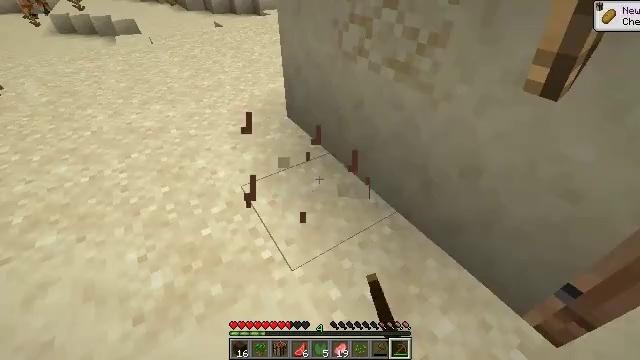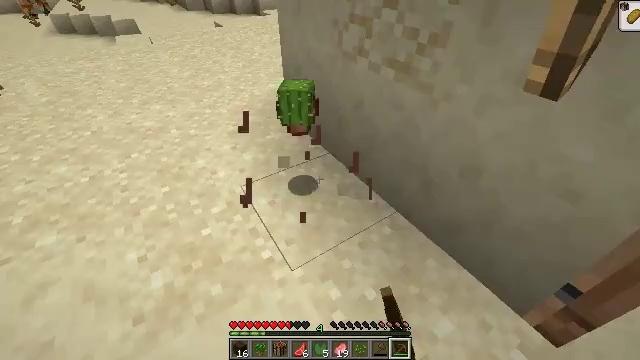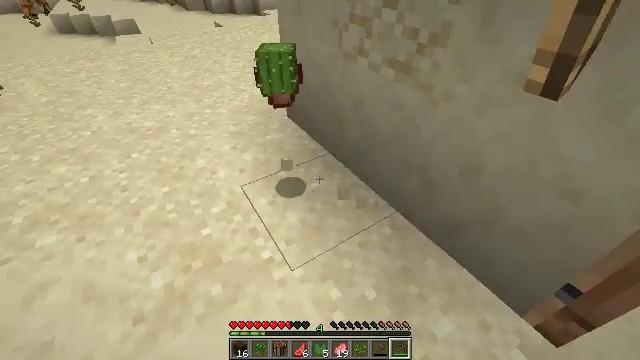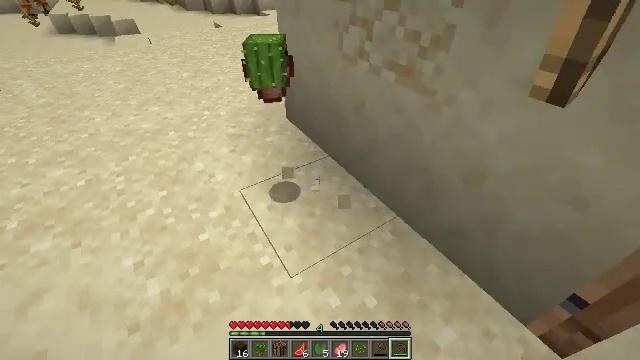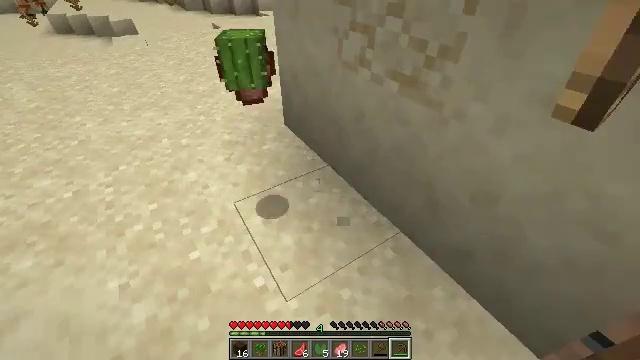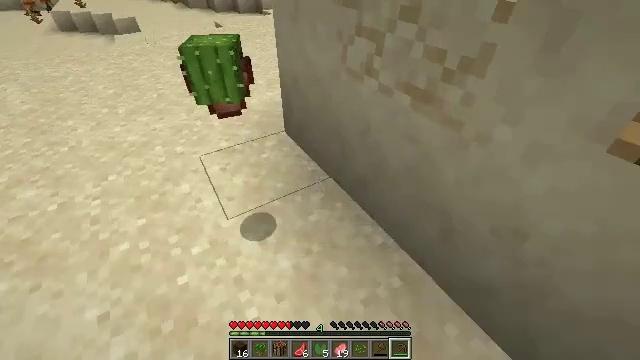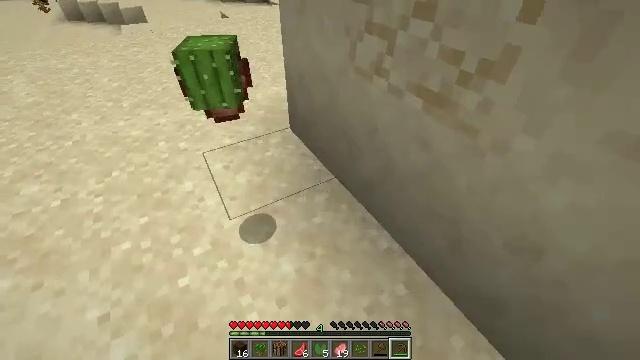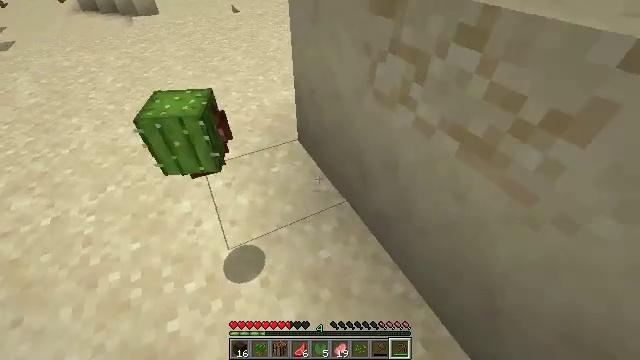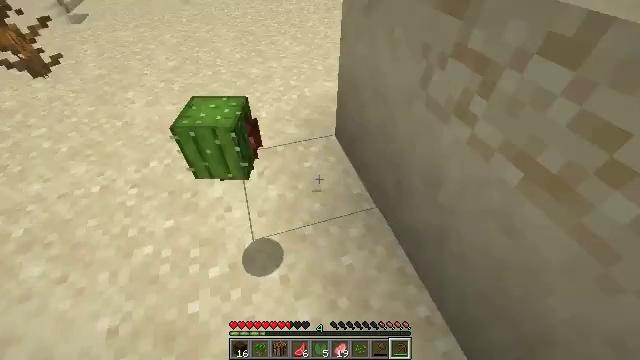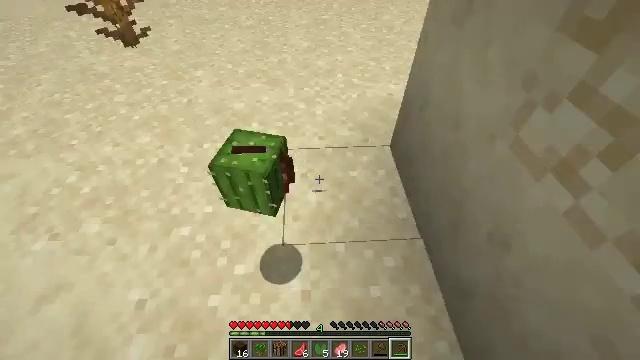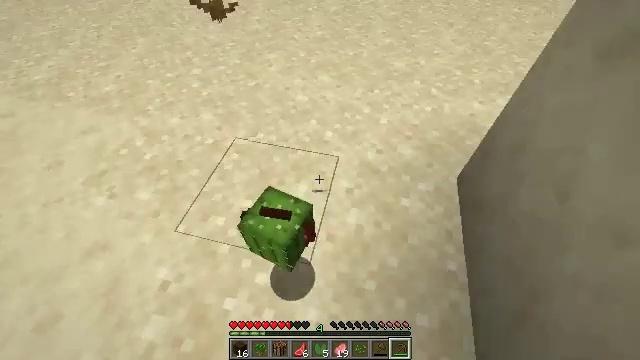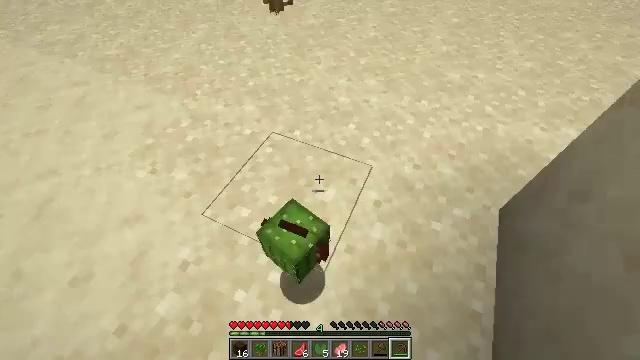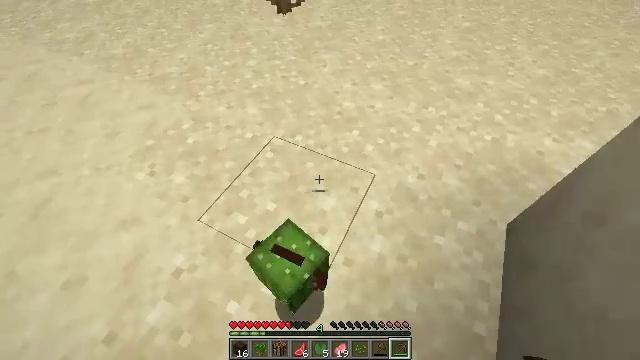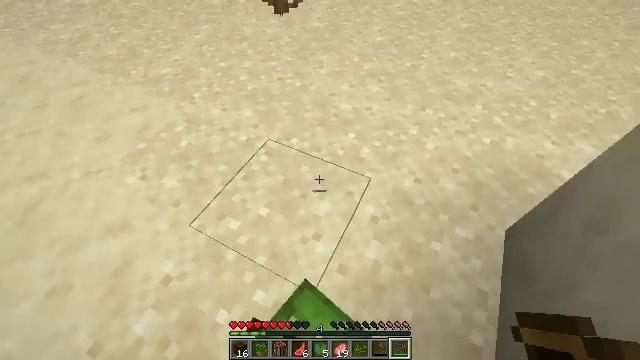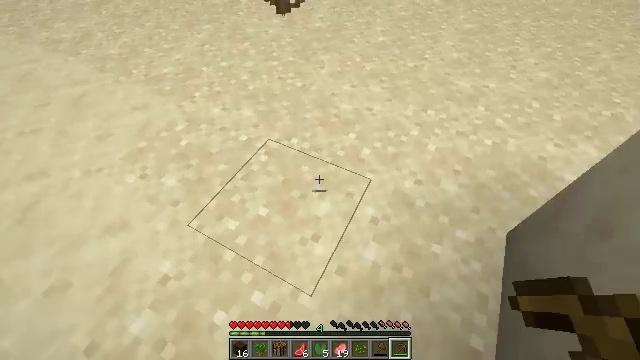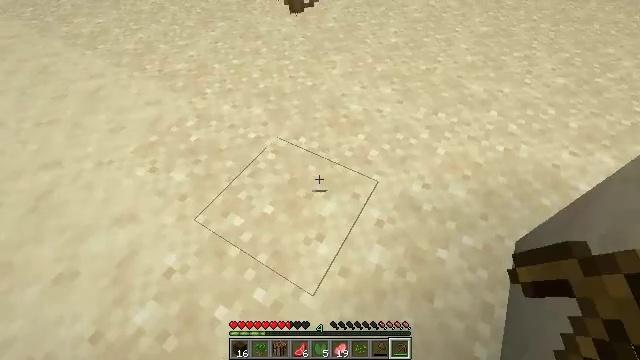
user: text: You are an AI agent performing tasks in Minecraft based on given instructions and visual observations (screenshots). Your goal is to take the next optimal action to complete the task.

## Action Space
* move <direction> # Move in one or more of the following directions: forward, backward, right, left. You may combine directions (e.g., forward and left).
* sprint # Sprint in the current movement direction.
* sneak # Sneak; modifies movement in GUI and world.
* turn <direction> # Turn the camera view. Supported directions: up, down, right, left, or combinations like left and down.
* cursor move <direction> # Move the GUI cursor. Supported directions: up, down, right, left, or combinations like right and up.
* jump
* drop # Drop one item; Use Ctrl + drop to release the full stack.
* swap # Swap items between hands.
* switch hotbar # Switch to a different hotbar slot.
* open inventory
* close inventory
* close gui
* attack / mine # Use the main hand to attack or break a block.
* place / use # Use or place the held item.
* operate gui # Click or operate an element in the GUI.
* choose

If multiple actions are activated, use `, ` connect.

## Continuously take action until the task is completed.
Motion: motion action
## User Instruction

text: Drop a cactus.
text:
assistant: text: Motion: no_op
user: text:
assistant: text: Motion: no_op
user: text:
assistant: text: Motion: move forward
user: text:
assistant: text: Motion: move forward
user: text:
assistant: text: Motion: move forward
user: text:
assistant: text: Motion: move forward, turn left and down
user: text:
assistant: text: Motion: move forward, turn left and down
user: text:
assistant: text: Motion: move forward, turn left and down
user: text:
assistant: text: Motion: move forward, turn left and down
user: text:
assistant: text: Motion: move forward, turn left and down
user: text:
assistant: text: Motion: turn left
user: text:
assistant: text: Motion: turn left
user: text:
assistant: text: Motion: no_op
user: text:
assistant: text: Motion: no_op
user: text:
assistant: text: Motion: turn left
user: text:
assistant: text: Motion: turn left
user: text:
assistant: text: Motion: turn left
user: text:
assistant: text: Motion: turn left
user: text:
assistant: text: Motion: turn up
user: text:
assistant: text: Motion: turn right and up, open inventory
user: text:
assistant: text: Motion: cursor move right, open inventory
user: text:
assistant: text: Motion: open inventory
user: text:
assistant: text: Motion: open inventory
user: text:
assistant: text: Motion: no_op
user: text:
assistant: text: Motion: no_op
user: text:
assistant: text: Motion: no_op
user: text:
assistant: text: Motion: no_op
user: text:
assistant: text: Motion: cursor move right and up, close inventory
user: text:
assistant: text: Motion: turn right and up, close inventory
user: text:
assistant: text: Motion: turn right and up